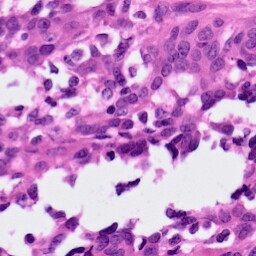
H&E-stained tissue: Ovarian